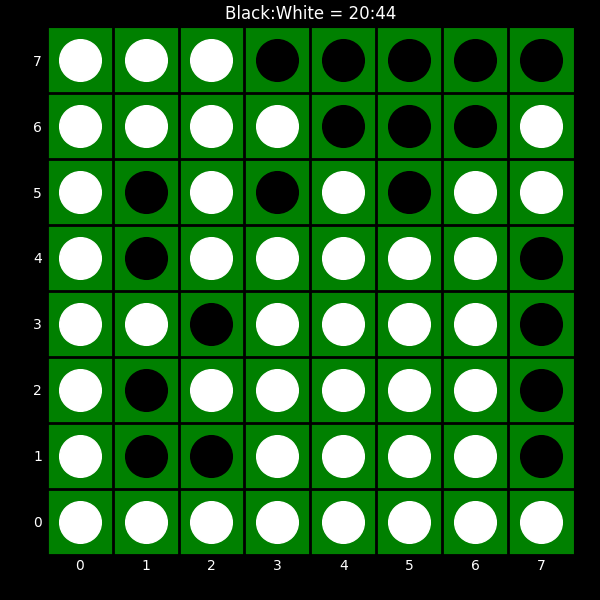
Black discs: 20
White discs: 44